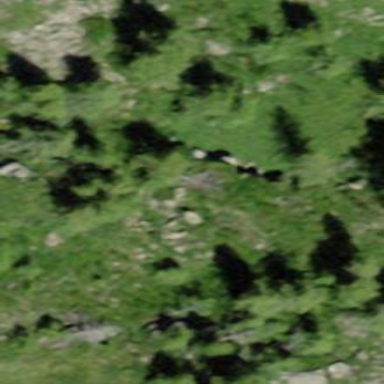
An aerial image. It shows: Forest area.